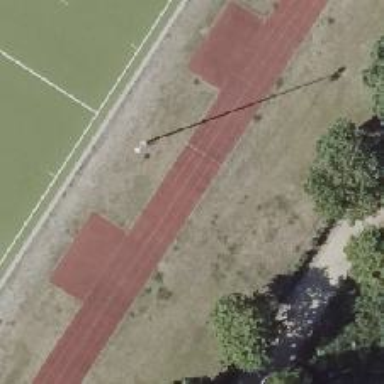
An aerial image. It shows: Track in leisure land.